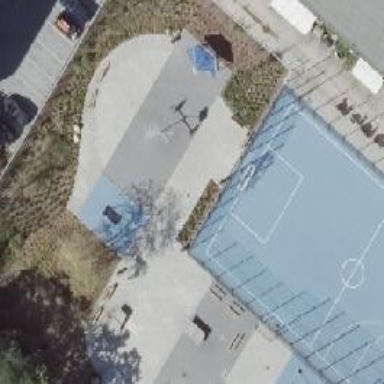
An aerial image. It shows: Streetball court on leisure land pitch.